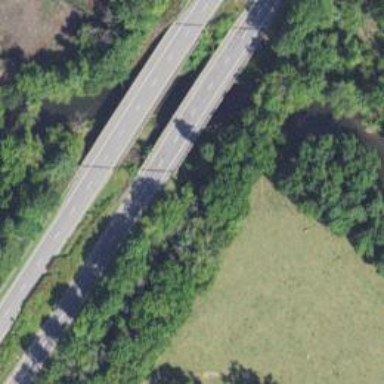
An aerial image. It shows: Trunk highway with expressway features.